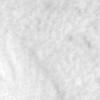
Label: no_change